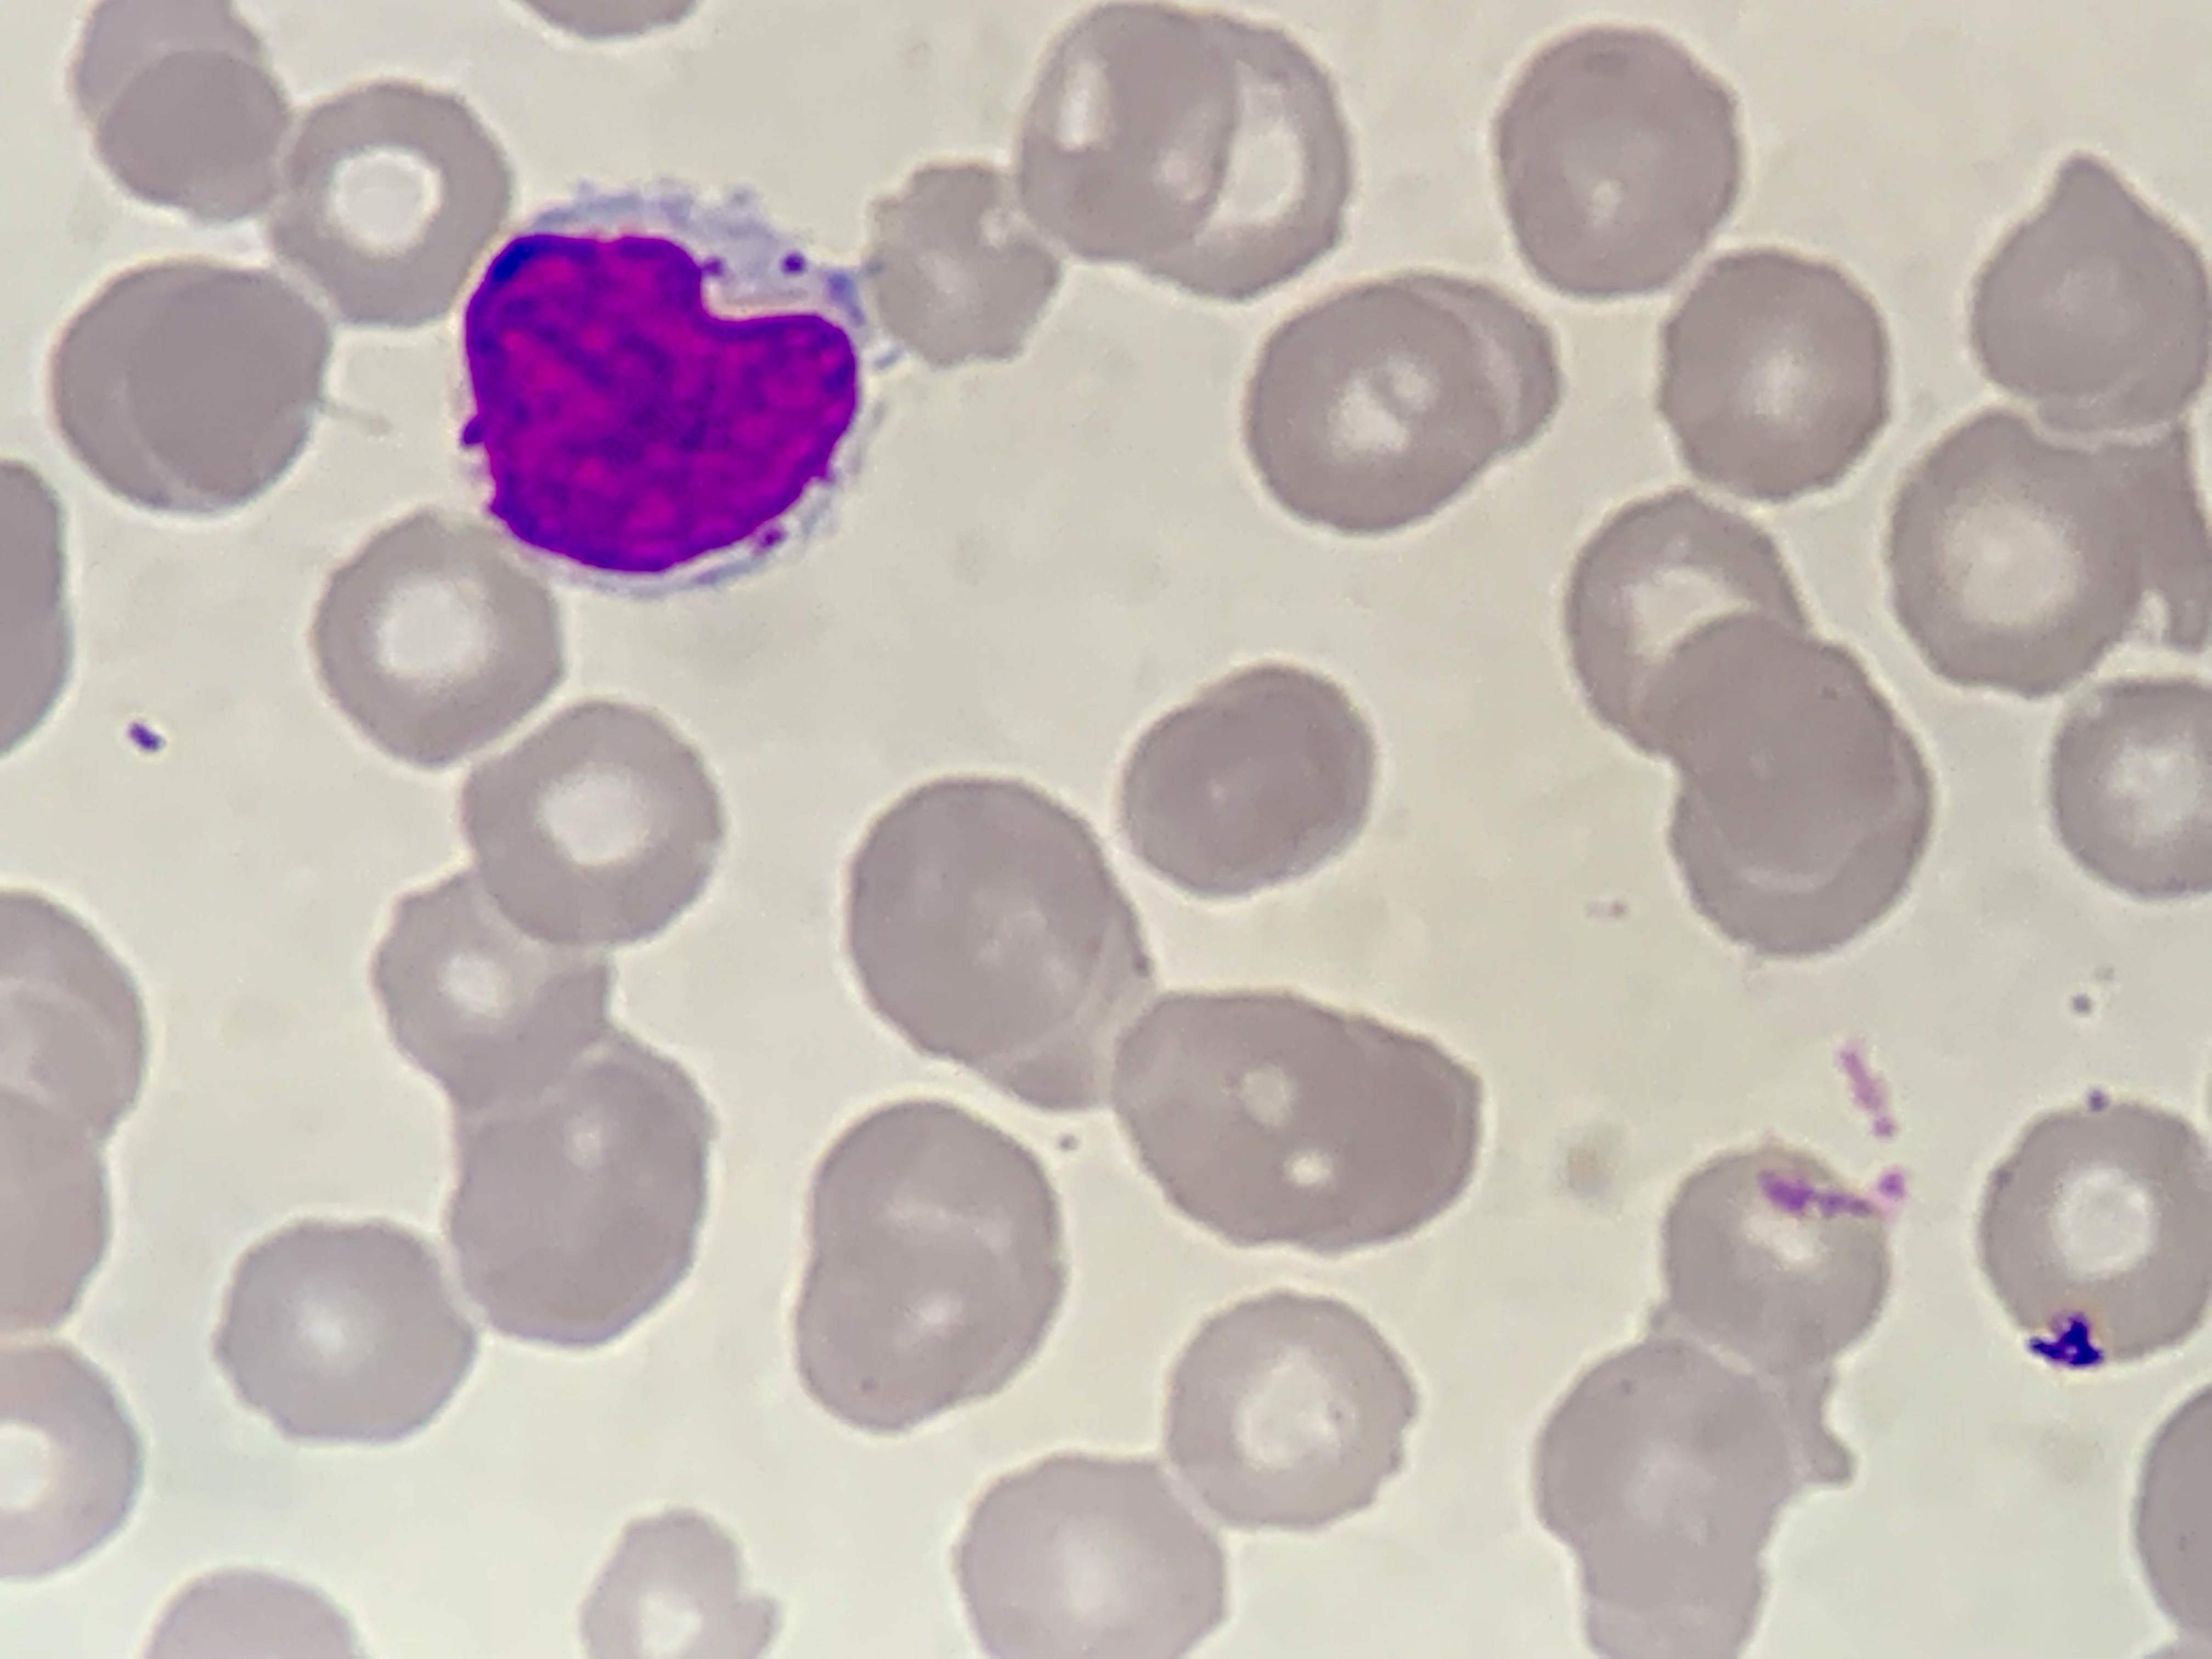
Cell type: LYMPHOCYTES